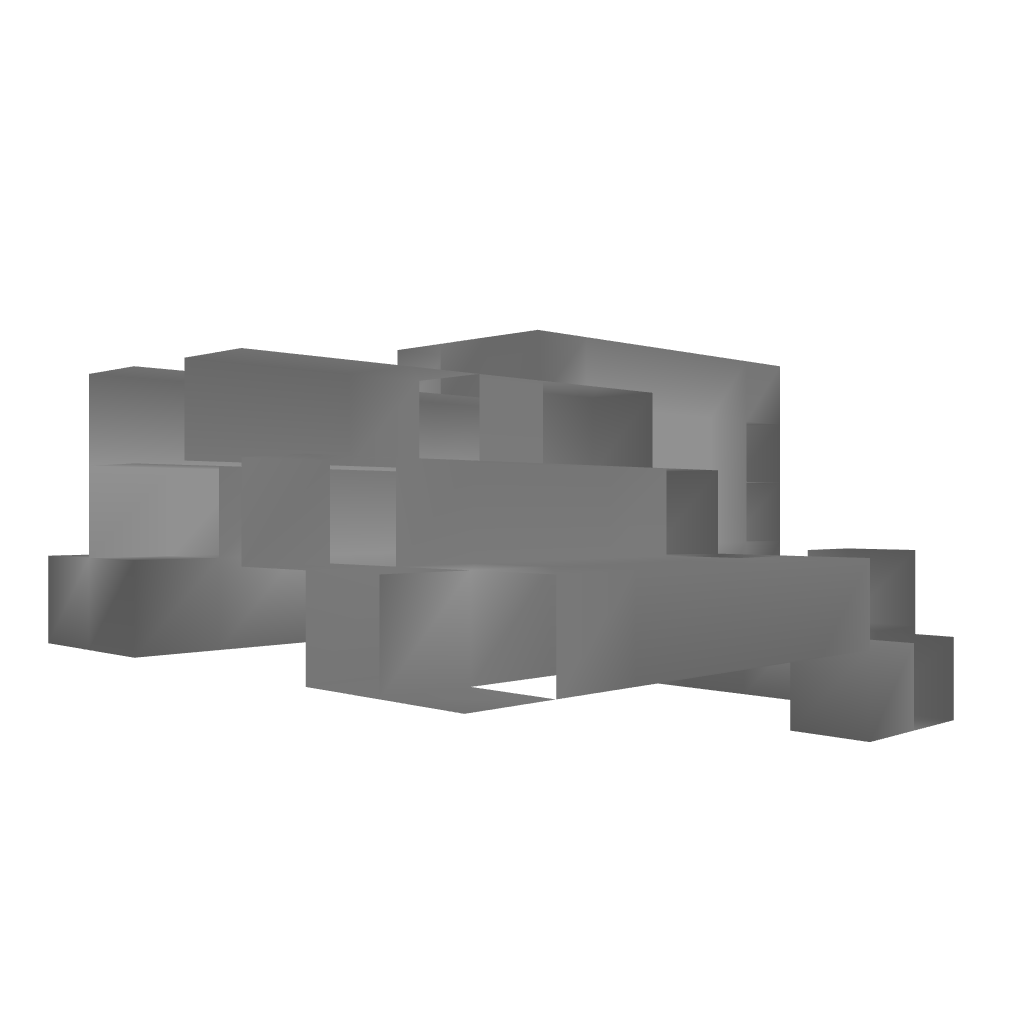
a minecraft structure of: Simple Cave Trap bad low quality